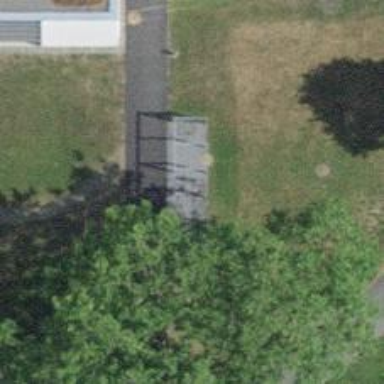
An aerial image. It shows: Bicycle parking area with wall loops for securing bikes.